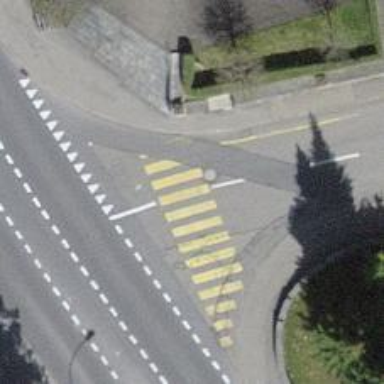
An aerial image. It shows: Zebra crossing on footway.